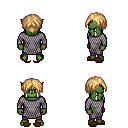
a pixel art fantasy rpg character, male body template, orc, green skin, chain mail, magenta pants, light blonde parted hairstyle, brown slippers, four views (front, back, left, right), 2x2 character sprite sheet, small pixel art, hard edges, no anti-aliasing